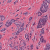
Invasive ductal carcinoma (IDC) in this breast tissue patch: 1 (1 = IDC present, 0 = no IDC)